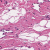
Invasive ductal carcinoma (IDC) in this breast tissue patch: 0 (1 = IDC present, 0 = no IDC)